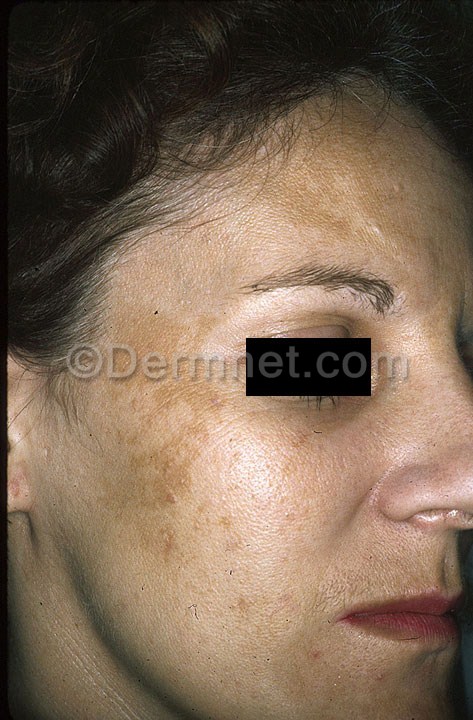
Disease: Light Diseases and Disorders of Pigmentation